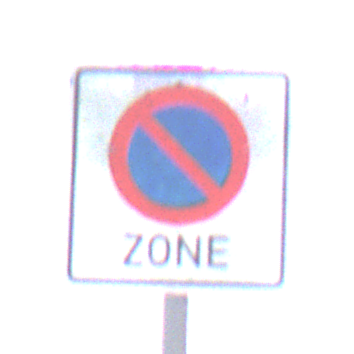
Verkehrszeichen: BeginnEingeschraenktesHalteverbotZone
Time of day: SunriseSunset
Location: Outdoor (Beach)
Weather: Overcast
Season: NotSpecified
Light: Natural